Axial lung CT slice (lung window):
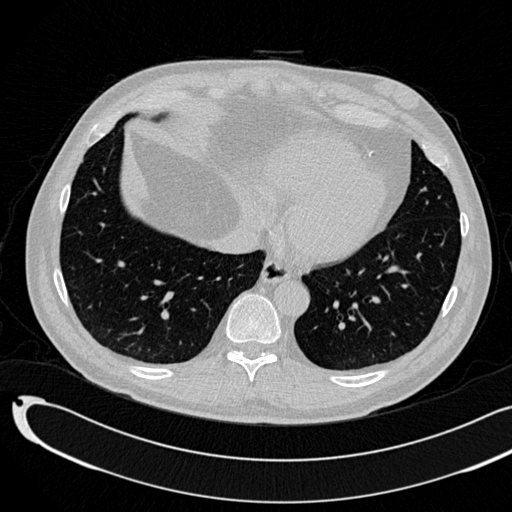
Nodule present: no